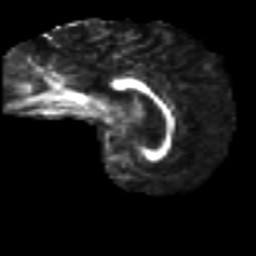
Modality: FA
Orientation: sagittal
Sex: female
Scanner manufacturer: ge
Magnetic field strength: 3 T
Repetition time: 7 s
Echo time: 0.08 s